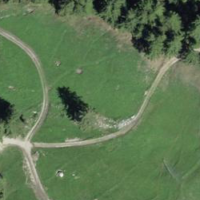
EUNIS habitat code: 26
Species observed at this site:
Emberiza cia